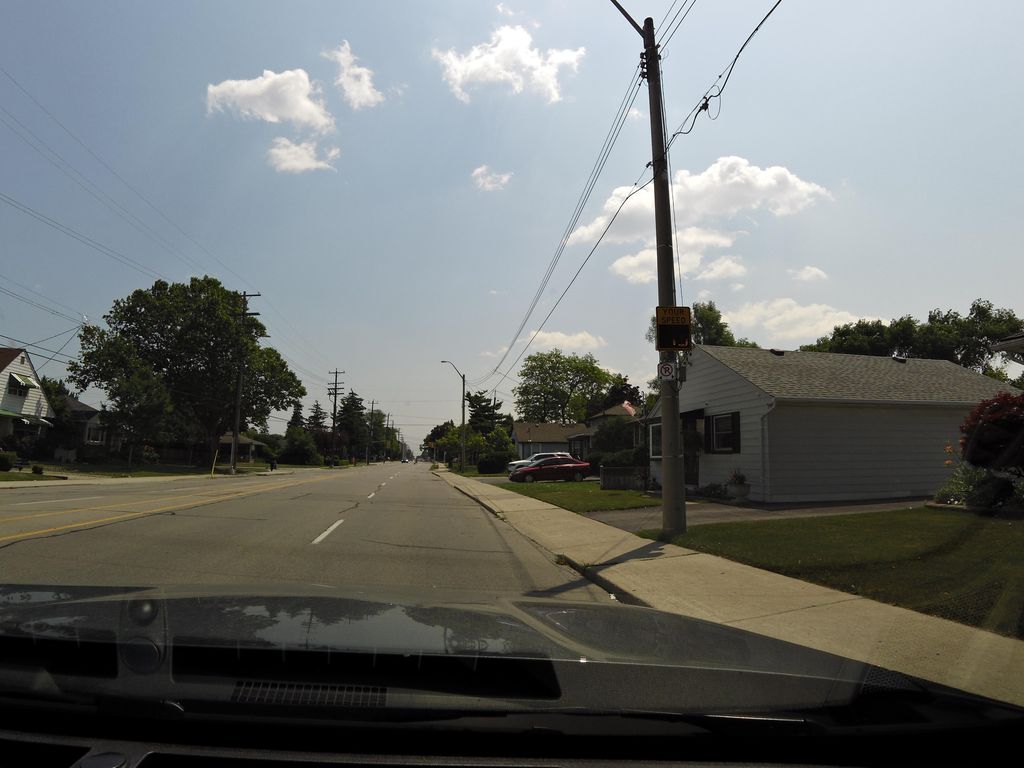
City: hamilton